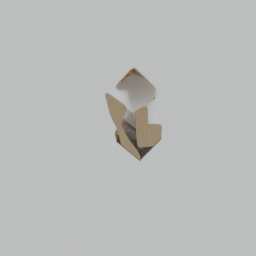
Label: furniture